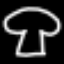
Label: mushroom